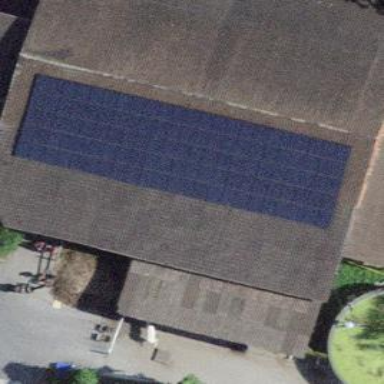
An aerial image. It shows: Solar power generator.